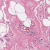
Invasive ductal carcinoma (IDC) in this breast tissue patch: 0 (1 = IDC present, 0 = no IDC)